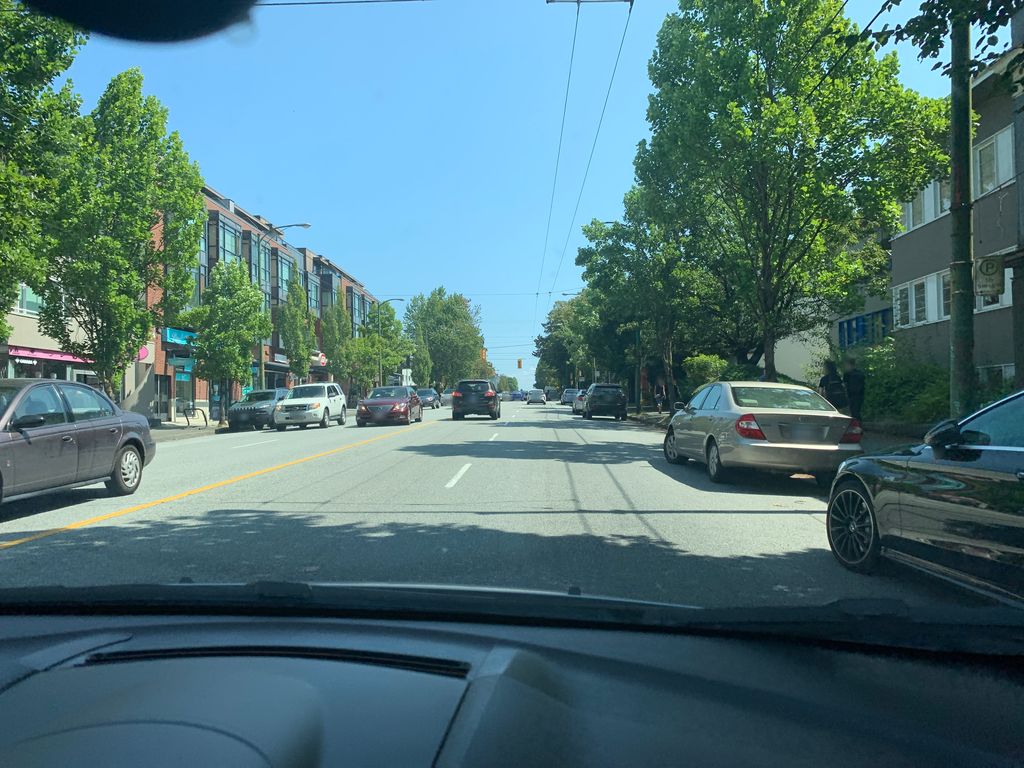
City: vancouver